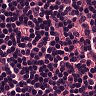
Metastatic tissue present: no